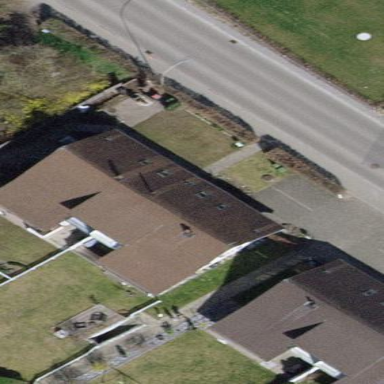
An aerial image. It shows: Building with tiled roof.